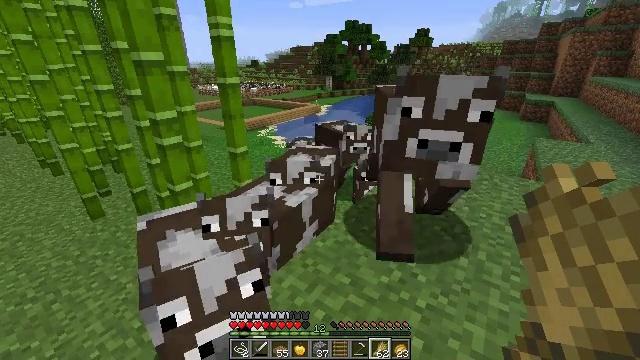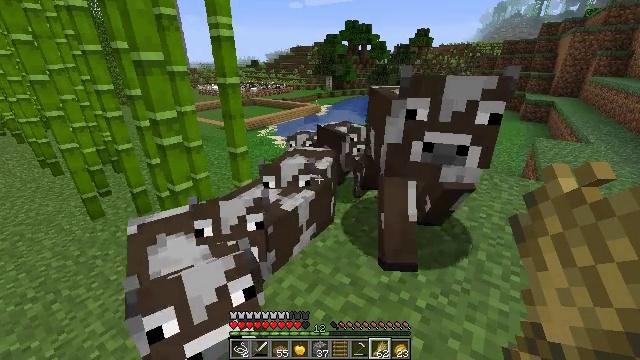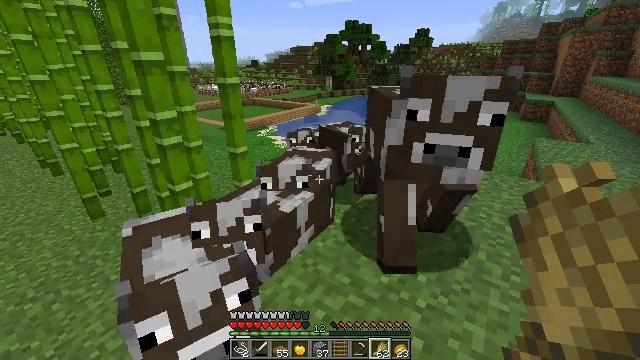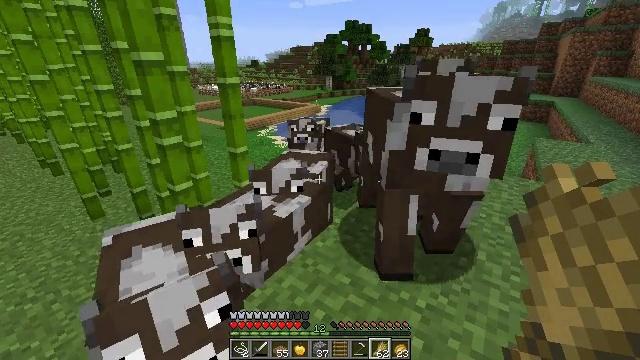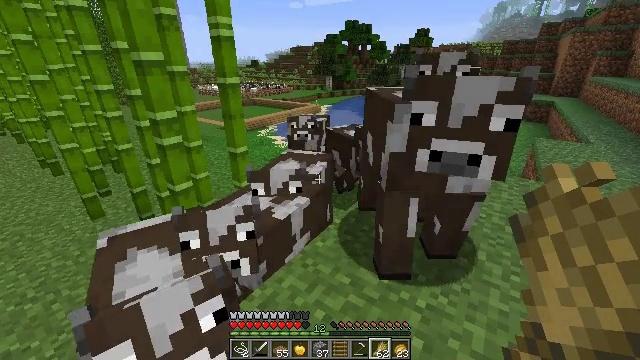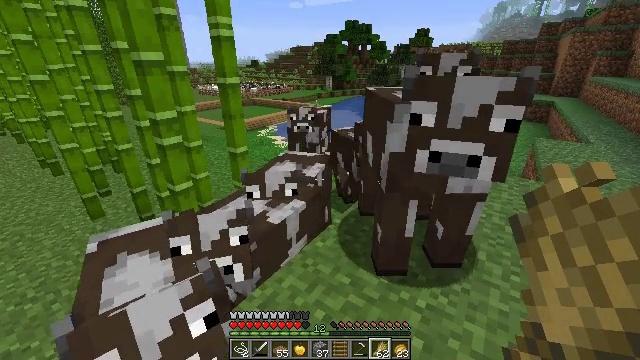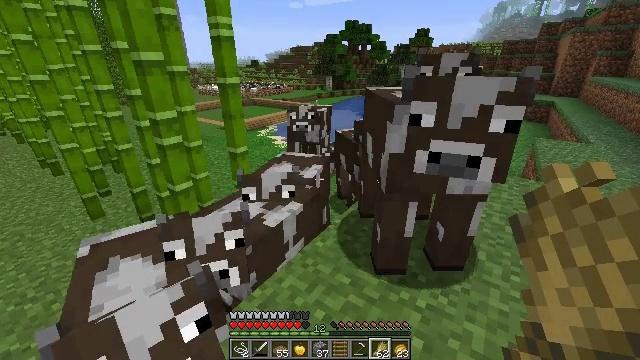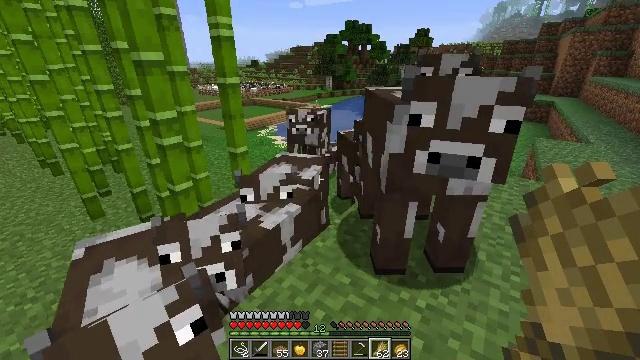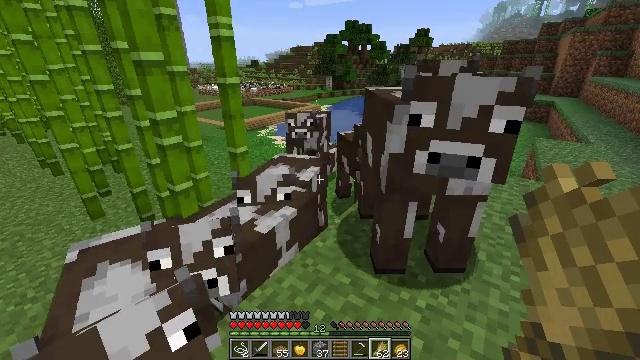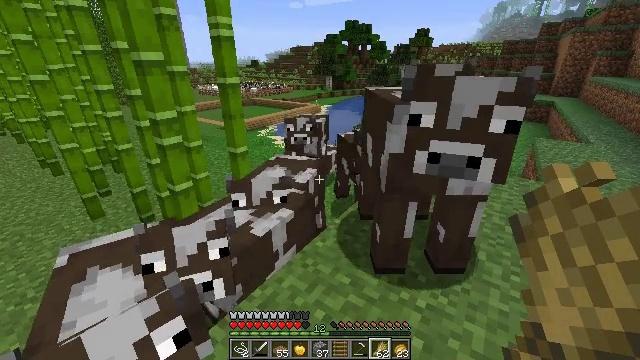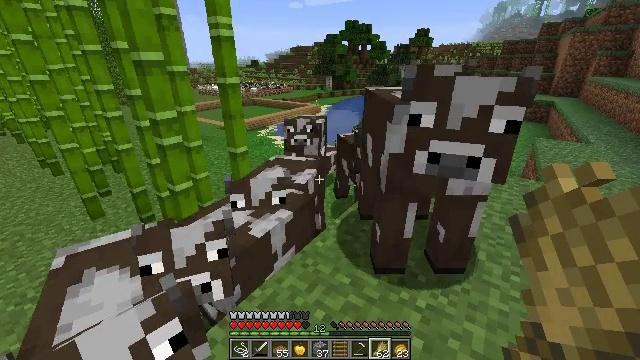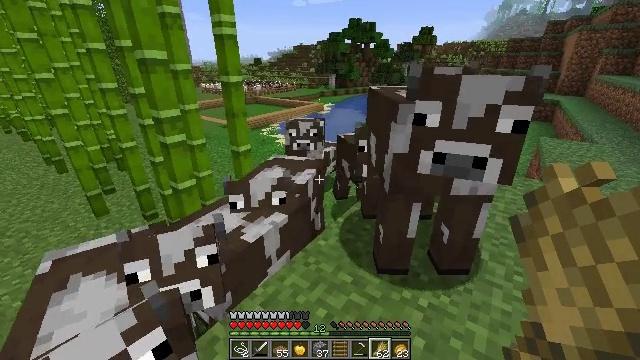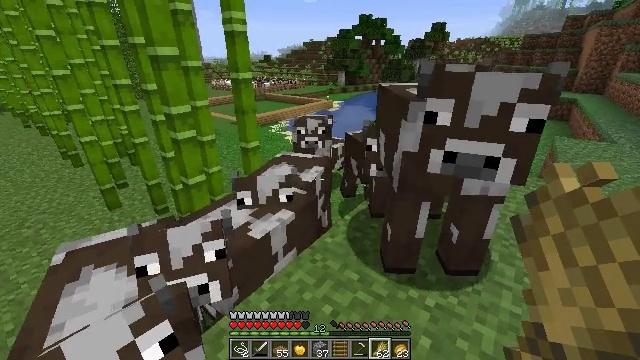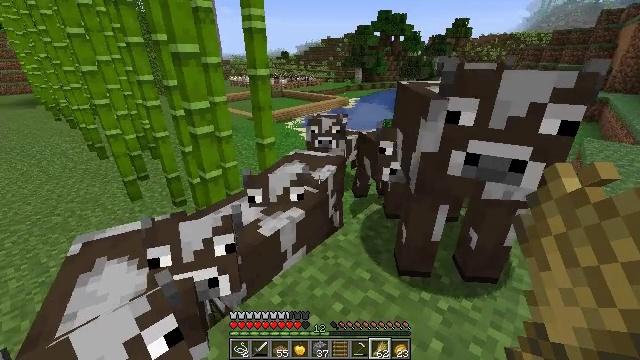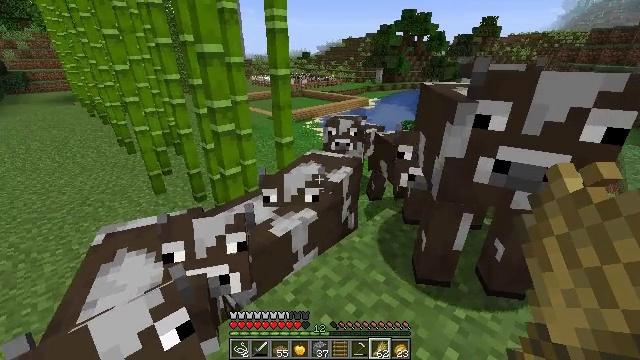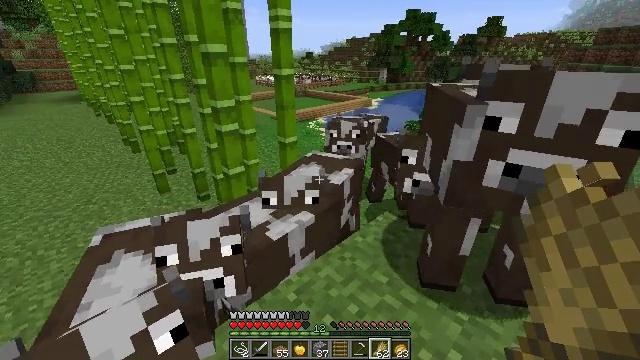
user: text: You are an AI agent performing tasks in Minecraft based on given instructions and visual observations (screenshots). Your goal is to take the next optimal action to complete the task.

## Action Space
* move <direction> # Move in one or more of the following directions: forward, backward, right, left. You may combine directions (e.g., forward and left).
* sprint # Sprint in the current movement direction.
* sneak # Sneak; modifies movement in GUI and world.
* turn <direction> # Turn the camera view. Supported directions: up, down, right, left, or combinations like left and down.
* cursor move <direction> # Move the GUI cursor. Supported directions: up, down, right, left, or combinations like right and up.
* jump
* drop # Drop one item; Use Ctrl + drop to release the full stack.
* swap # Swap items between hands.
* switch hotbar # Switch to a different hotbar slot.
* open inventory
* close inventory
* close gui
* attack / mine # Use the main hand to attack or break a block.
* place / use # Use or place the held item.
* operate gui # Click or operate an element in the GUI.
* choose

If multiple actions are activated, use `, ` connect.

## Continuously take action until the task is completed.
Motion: motion action
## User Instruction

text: Remove the jungle trapdoor from the structure.
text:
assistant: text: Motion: no_op
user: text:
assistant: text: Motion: no_op
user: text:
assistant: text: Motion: no_op
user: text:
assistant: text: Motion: no_op
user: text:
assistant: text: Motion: no_op
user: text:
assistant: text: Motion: no_op
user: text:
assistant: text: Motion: no_op
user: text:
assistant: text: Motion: no_op
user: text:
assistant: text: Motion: no_op
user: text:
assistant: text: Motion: no_op
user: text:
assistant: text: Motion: no_op
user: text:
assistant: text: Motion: turn left
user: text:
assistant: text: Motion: turn left
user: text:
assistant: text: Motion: turn left
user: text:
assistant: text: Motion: no_op
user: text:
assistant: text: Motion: no_op
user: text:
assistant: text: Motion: no_op
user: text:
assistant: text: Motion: no_op
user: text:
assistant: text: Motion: no_op
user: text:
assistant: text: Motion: turn left and down
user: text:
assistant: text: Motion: turn left and down
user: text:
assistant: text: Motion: turn left
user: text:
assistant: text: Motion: turn left
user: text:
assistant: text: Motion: turn left
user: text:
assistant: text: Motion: turn left
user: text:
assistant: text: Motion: turn left
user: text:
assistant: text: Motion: turn left
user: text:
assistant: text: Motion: no_op
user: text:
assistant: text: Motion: move forward
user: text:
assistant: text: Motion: move forward